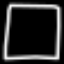
Label: square